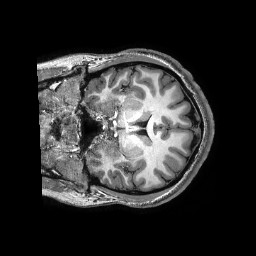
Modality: T1w
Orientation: coronal
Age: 18
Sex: male